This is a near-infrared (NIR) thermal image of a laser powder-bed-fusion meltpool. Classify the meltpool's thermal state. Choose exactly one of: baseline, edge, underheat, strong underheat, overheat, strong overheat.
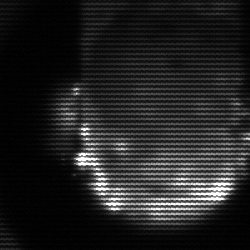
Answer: baseline